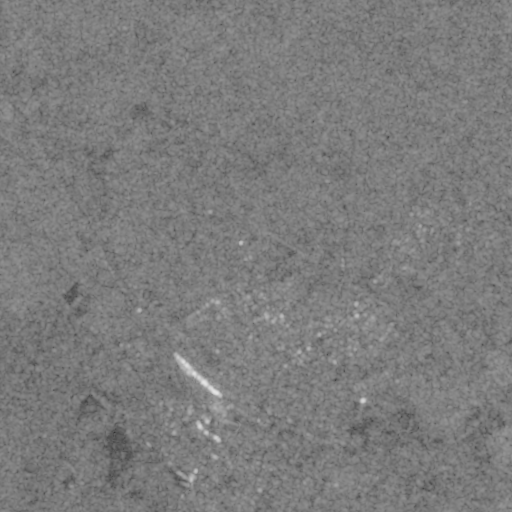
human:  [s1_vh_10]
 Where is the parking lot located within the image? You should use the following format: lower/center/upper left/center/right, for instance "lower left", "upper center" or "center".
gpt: The parking lot is located in the lower center of the image.
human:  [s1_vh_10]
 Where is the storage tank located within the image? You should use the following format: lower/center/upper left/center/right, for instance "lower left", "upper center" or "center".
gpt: The storage tank is located in the lower center of the image.
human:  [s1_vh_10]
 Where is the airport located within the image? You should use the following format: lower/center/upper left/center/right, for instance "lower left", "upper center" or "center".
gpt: There is no airport in the image.

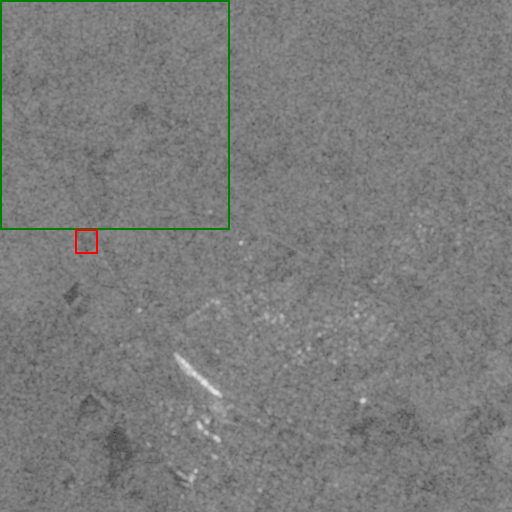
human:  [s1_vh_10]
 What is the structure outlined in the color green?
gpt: The structure outlined in green is a crop field.
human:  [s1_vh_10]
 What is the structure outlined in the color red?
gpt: The structure outlined in red is a park.
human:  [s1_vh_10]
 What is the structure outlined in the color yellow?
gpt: There is no yellow outline.